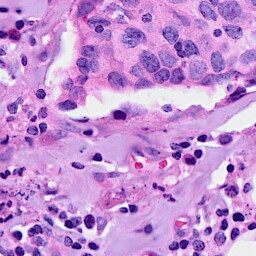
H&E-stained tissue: Breast